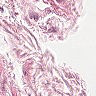
Metastatic tissue present: no